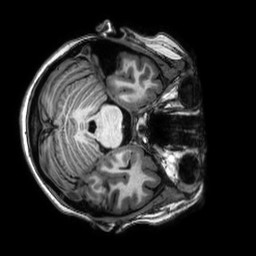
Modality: T1w
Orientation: axial
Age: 25
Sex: female
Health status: healthy
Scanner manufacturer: philips
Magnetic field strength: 3 T
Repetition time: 0.009 s
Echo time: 0.003996 s